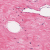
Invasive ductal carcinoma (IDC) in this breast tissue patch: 0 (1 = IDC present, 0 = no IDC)